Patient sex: M
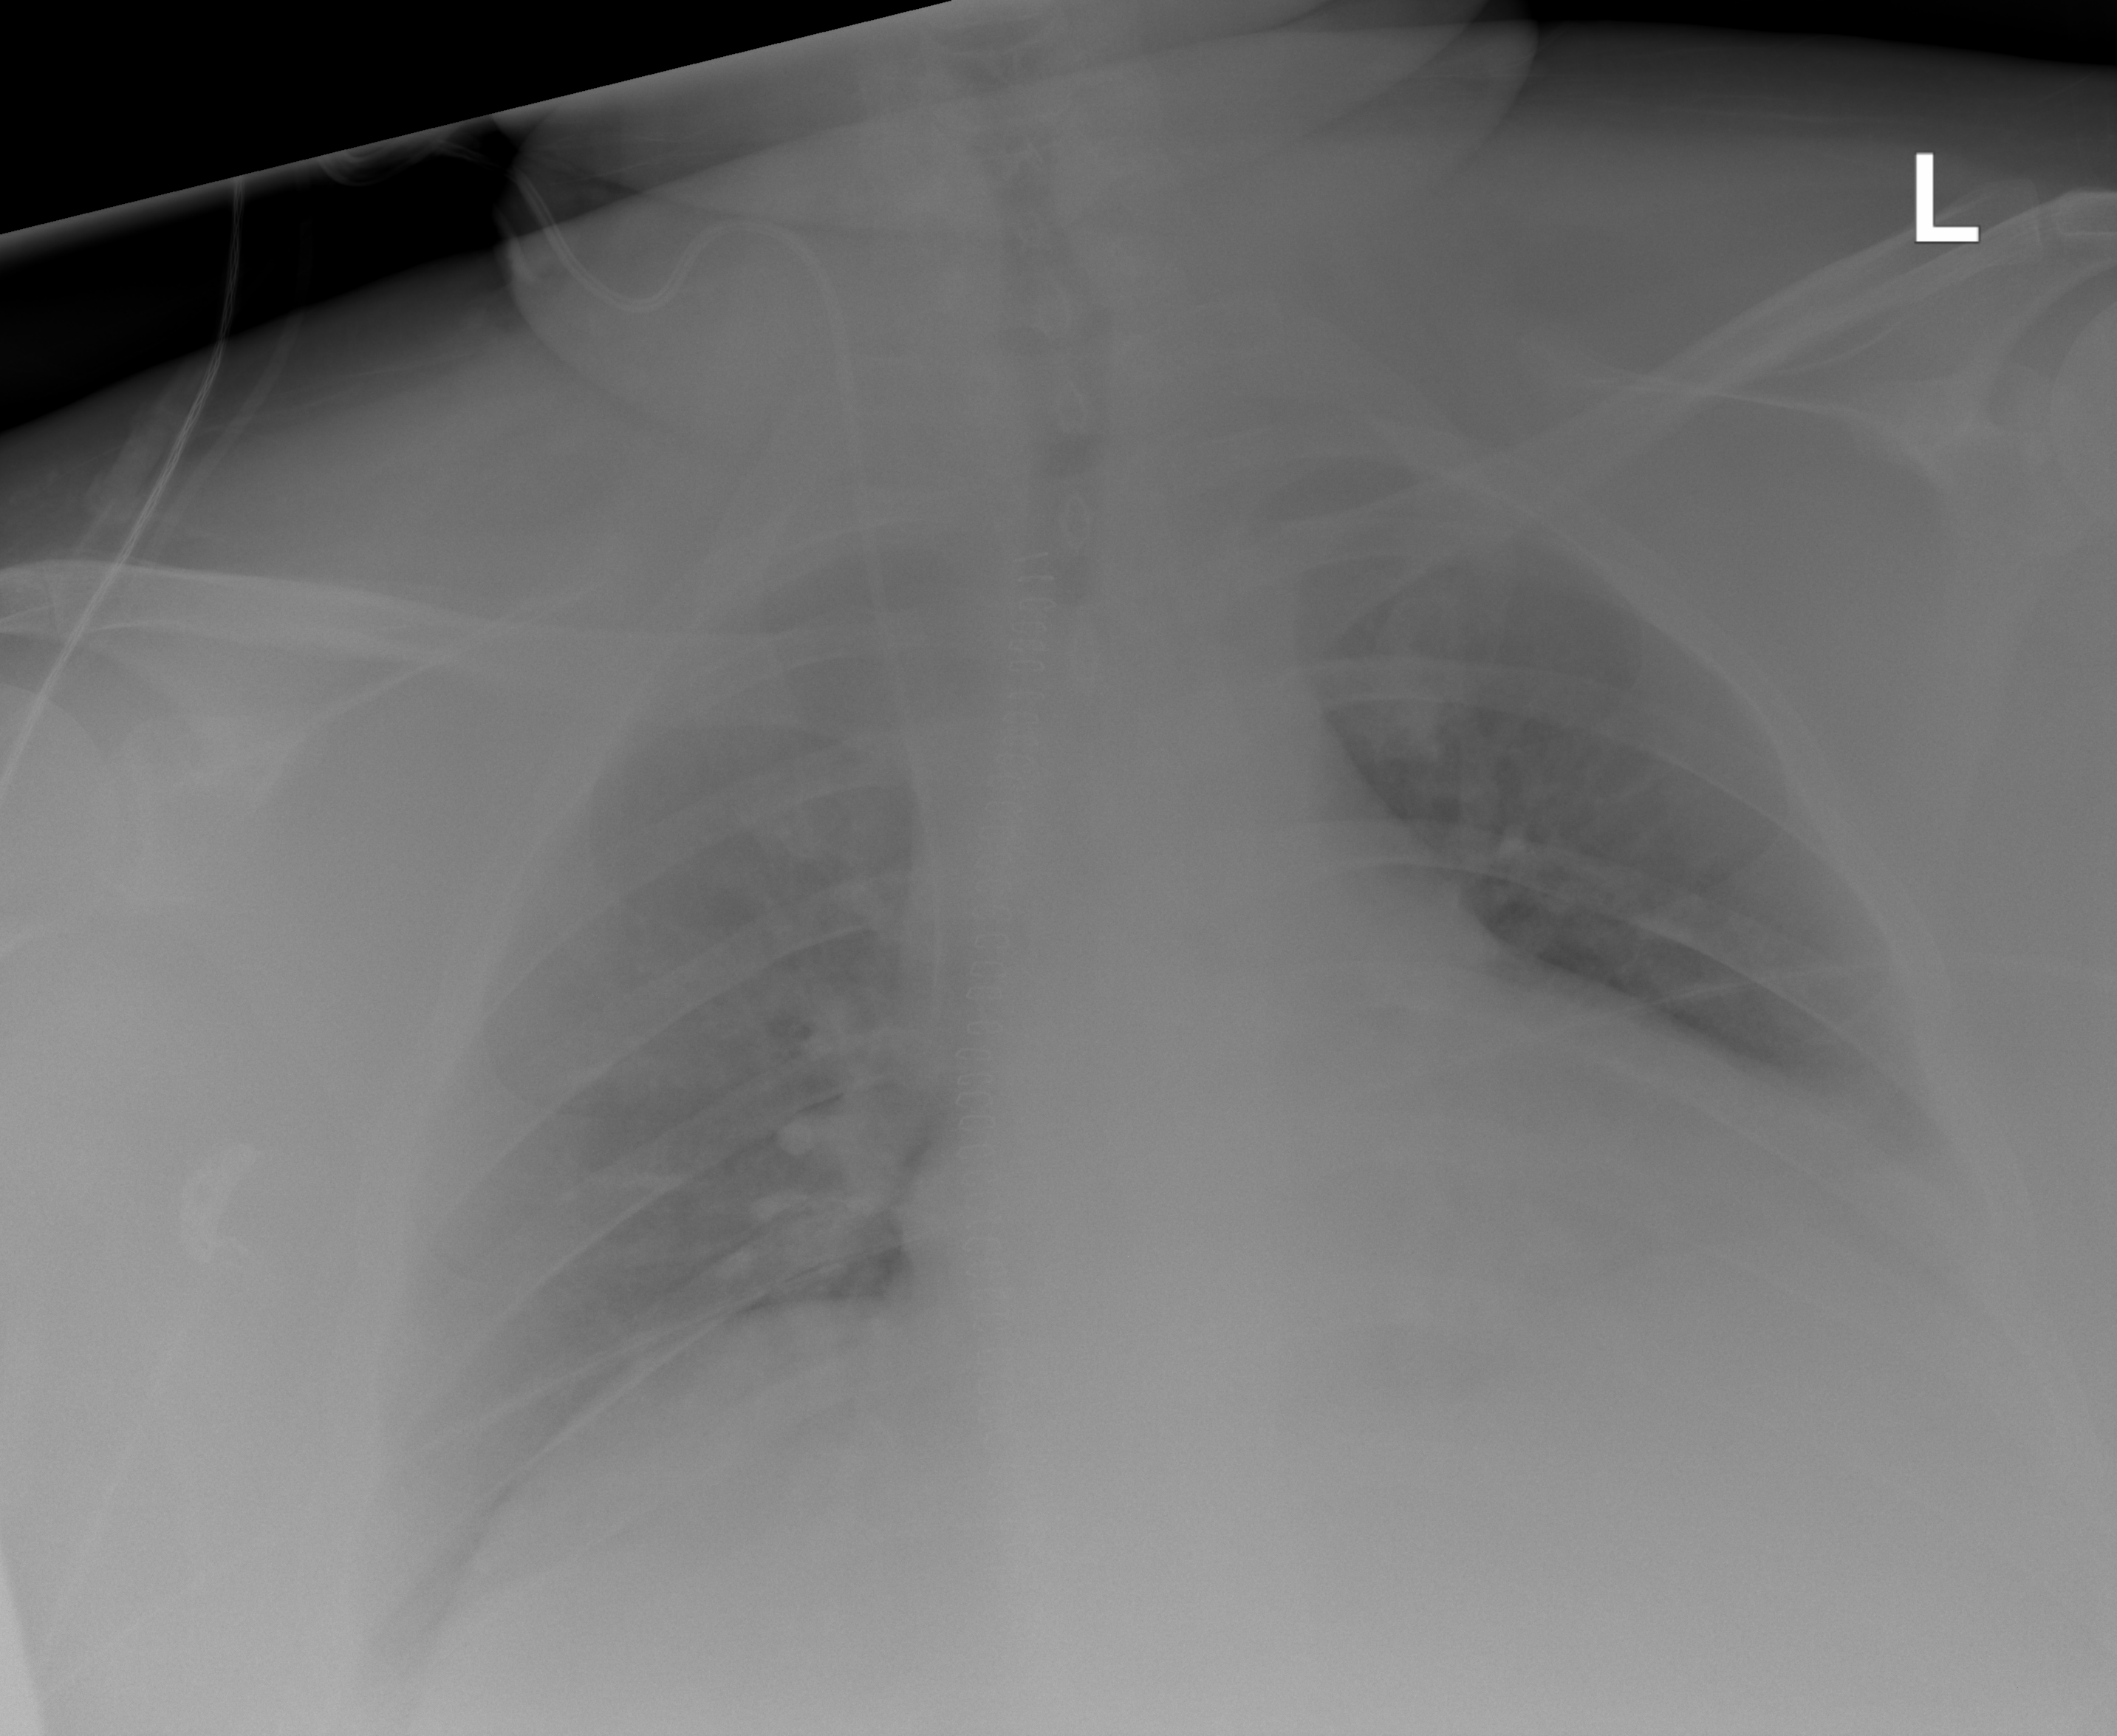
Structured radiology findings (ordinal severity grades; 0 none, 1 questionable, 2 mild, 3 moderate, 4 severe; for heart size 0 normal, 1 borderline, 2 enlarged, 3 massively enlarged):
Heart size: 3
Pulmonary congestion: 0
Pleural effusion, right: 2
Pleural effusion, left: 0
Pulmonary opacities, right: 0
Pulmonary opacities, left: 0
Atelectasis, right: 0
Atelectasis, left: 0